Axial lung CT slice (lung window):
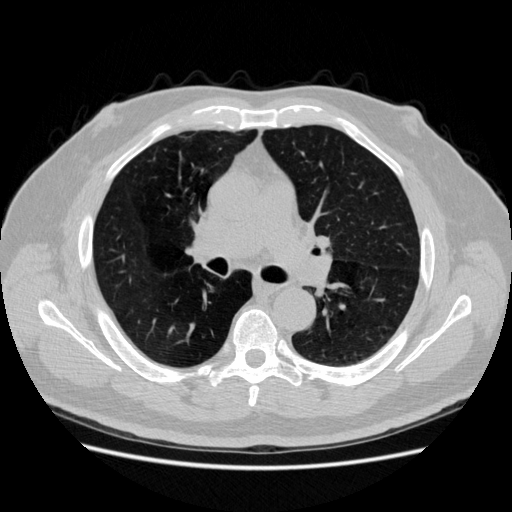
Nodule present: no